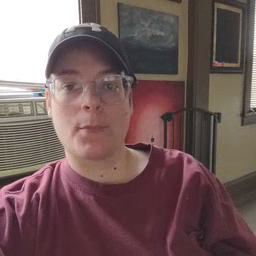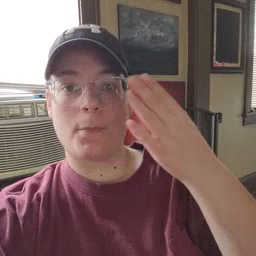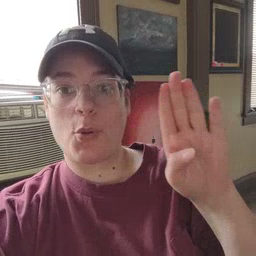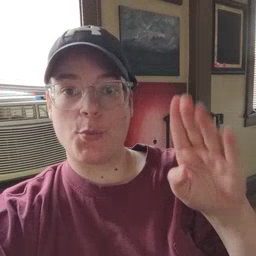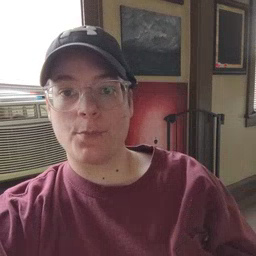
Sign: blue